Question: I want to customize first row of every column. I tried many HTML and CSS tricks but it's not working with me.
The attached image will explain further. I am using a table plugin in WordPress so I can't add JavaScript or 'id' to one single column.

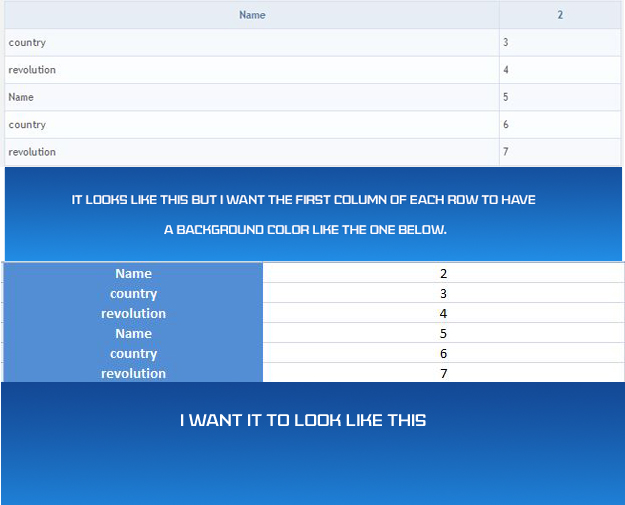
Answer: Try this:
'''
table > * > tr > td:first-child{
/* css styles */
}
'''
Here '*' is used in place of 'thead' and 'tbody'.
But sometimes using '*' is expensive for performance.. so, if you care about performance go with this:
'''
table > thead > tr > td:first-child, table > tbody > tr > td:first-child{
/* css styles */
}
'''
### or else
There is a trick which I like to share here which doesn't require ':first-child'
'''
table > thead > tr > td + td, table > tbody > tr > td{
/* normal styles */
}
table > thead > tr > td, table > tbody > tr > td{
/* first-child styles */
}
'''
The above trick worked for me everytime because the the first-child is not a sibling of any other td element :). I mean there is no other element above the first-child element. but I prefer using ':first-child' though.